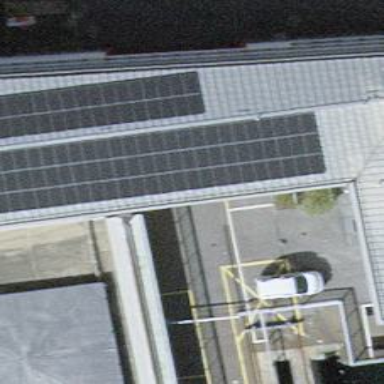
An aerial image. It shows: Building with surveillance zone.